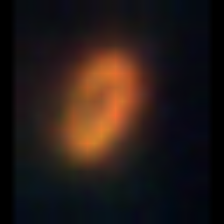
Taxon: NanoPlankton
Group: Other